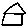
Label: house